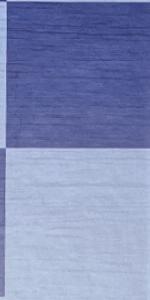
Label: Empty